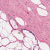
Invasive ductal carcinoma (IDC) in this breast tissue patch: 0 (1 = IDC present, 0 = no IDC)